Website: lowes
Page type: account-selection
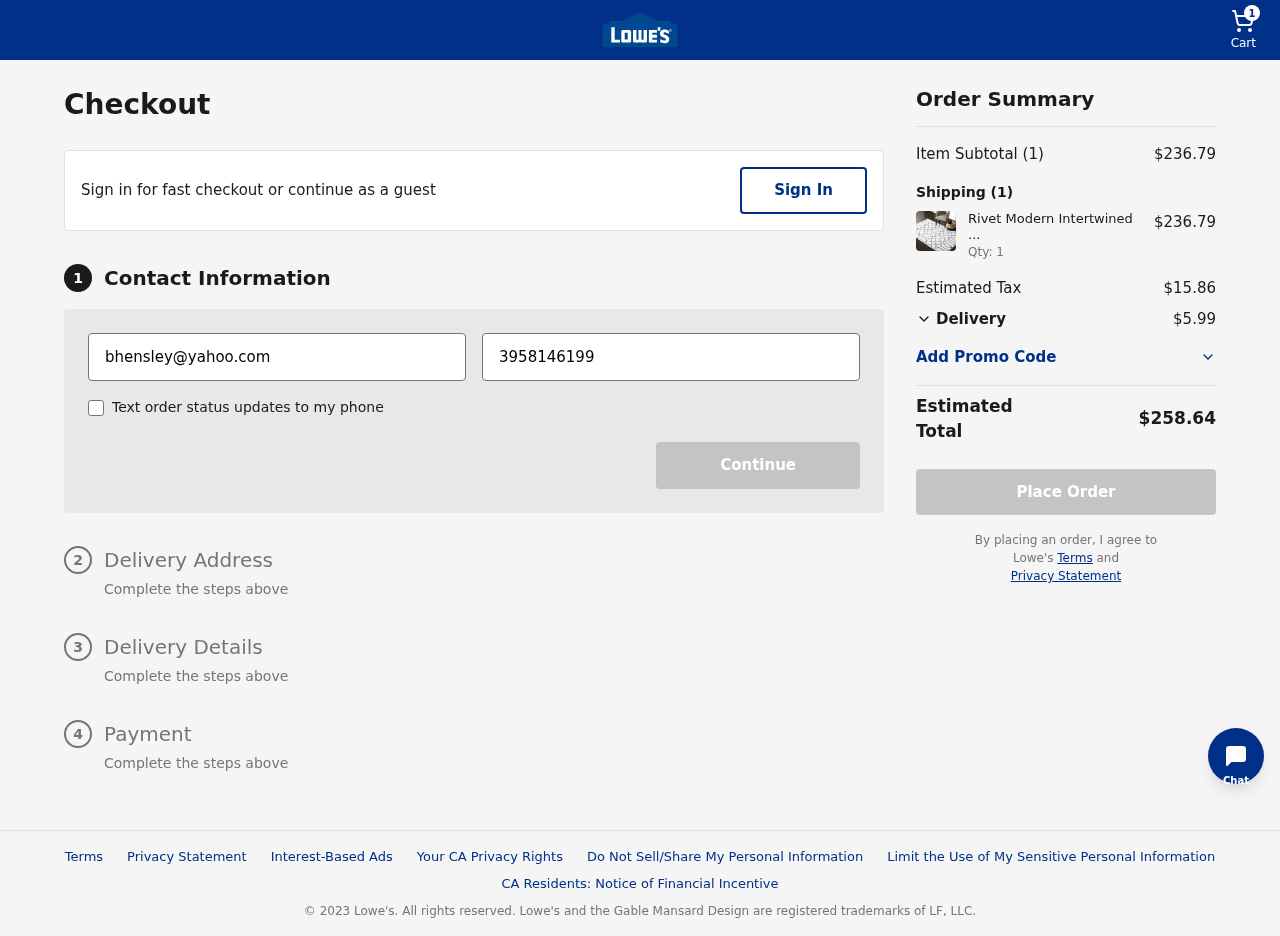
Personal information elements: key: PII_EMAIL
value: bhensley@yahoo.com
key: PII_PHONE
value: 3958146199
Product elements: key: PRODUCT1_NAME
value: Rivet Modern Intertwined Wool Rug, 5' x 8', Silver
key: PRODUCT1_PRICE
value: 236.79
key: PRODUCT1_QUANTITY
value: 1
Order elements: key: ORDER_NUM_ITEMS
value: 1
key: ORDER_SUBTOTAL
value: $236.79
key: ORDER_TAX
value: $15.86
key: ORDER_SHIPPING_COST
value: $5.99
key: ORDER_TOTAL
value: $258.64